Question: I develop some Crystal Reports for my various application in visual studio,
but today i am not able to see report properly.. in run time as well in Source code.
its shows as below image, i think may be some problem in my Visual studio, so i re install it.
but still facing problem.
kindly guide me which point i missed..
how to increase margin size in this
Note: i am using Visual studio 2008
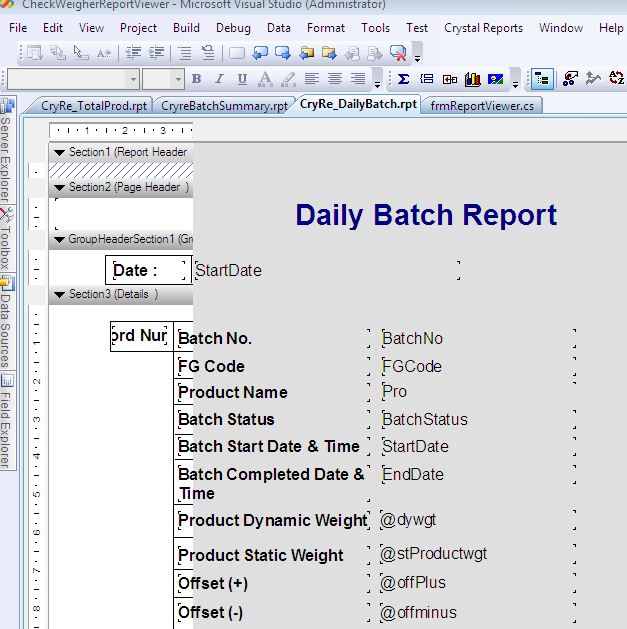
Answer: I got the solution , I just Right Click On my report. Go to, Page Setup > Check 'No Printer', and increase the Horizontal Page Size. its Done